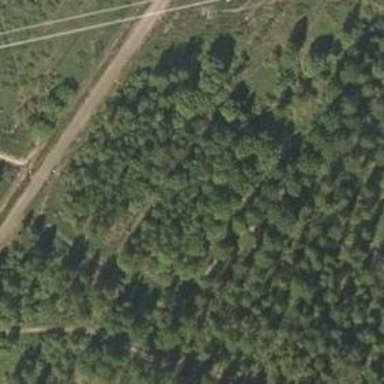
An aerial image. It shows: Evergreen needle-leaved forest.